Interaction volume radius: 10 \u00c5
Interaction volume height: 20 \u00c5
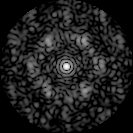
Disorder parameter: 0.686